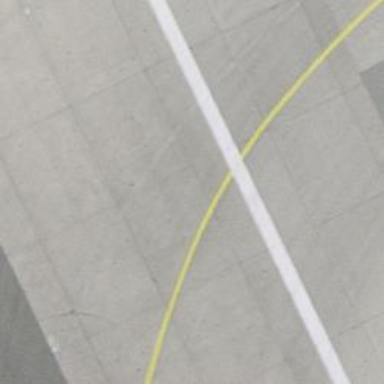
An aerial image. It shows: Image of taxiway at airport.